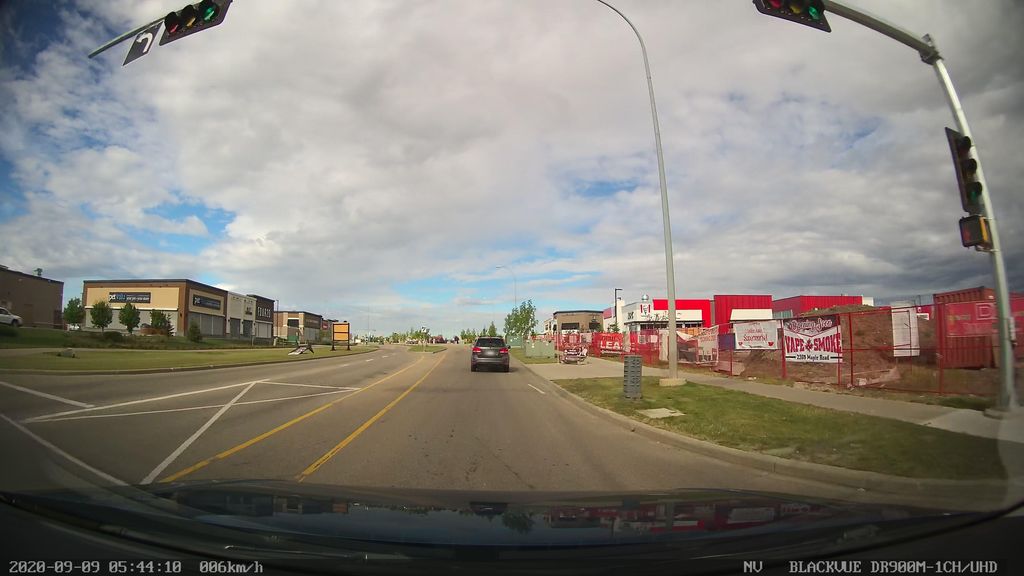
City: edmonton